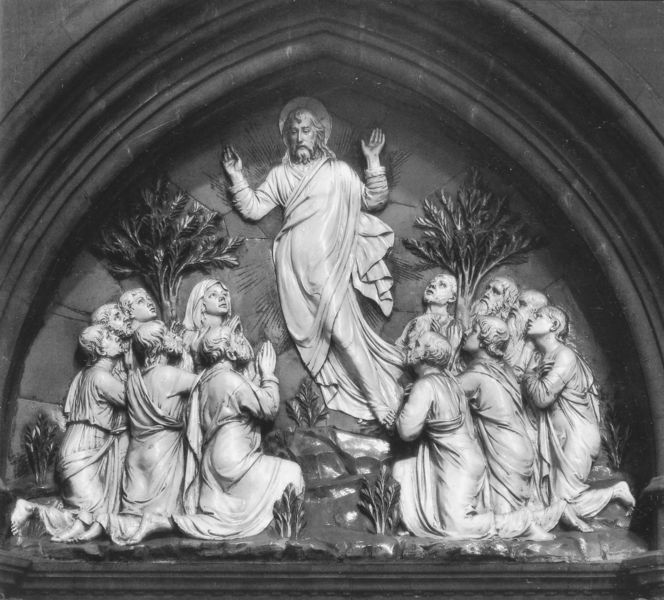
Titel: Tympanon der südlichen Sakristeitür mit Darstellung der Himmelfahrt Christi
Künstler: Luca della Robbia
Standort: Florenz, Dom (EU - I - Toskana)
Schlagwörter: baum, gott, bäume, frauen, frau, marmor, männer, tür, architektur, bibel, stein, hände, zweige, kirche, gotik, skulptur, relief, bogen, giebel, metall, palme, palmwedel, knie, religion, schwarzweiss, knien, beten, kathedrale, heiligenschein, archivolten, spitzbogen, christus, jesus, segen, segnen, anbeten, jünger, heilig, maria, anbetung, glauben, christen, maria magdalena, auferstehung, aureole, christi, himmelfahrt, tympanon, palmblätter, supraporte, neogotik, neugotik, apostel, verehren, christi himmelfahrt, sopraporte, bäüme, 12, zweölf, aposte, opfas, kein bock mehr